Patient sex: M
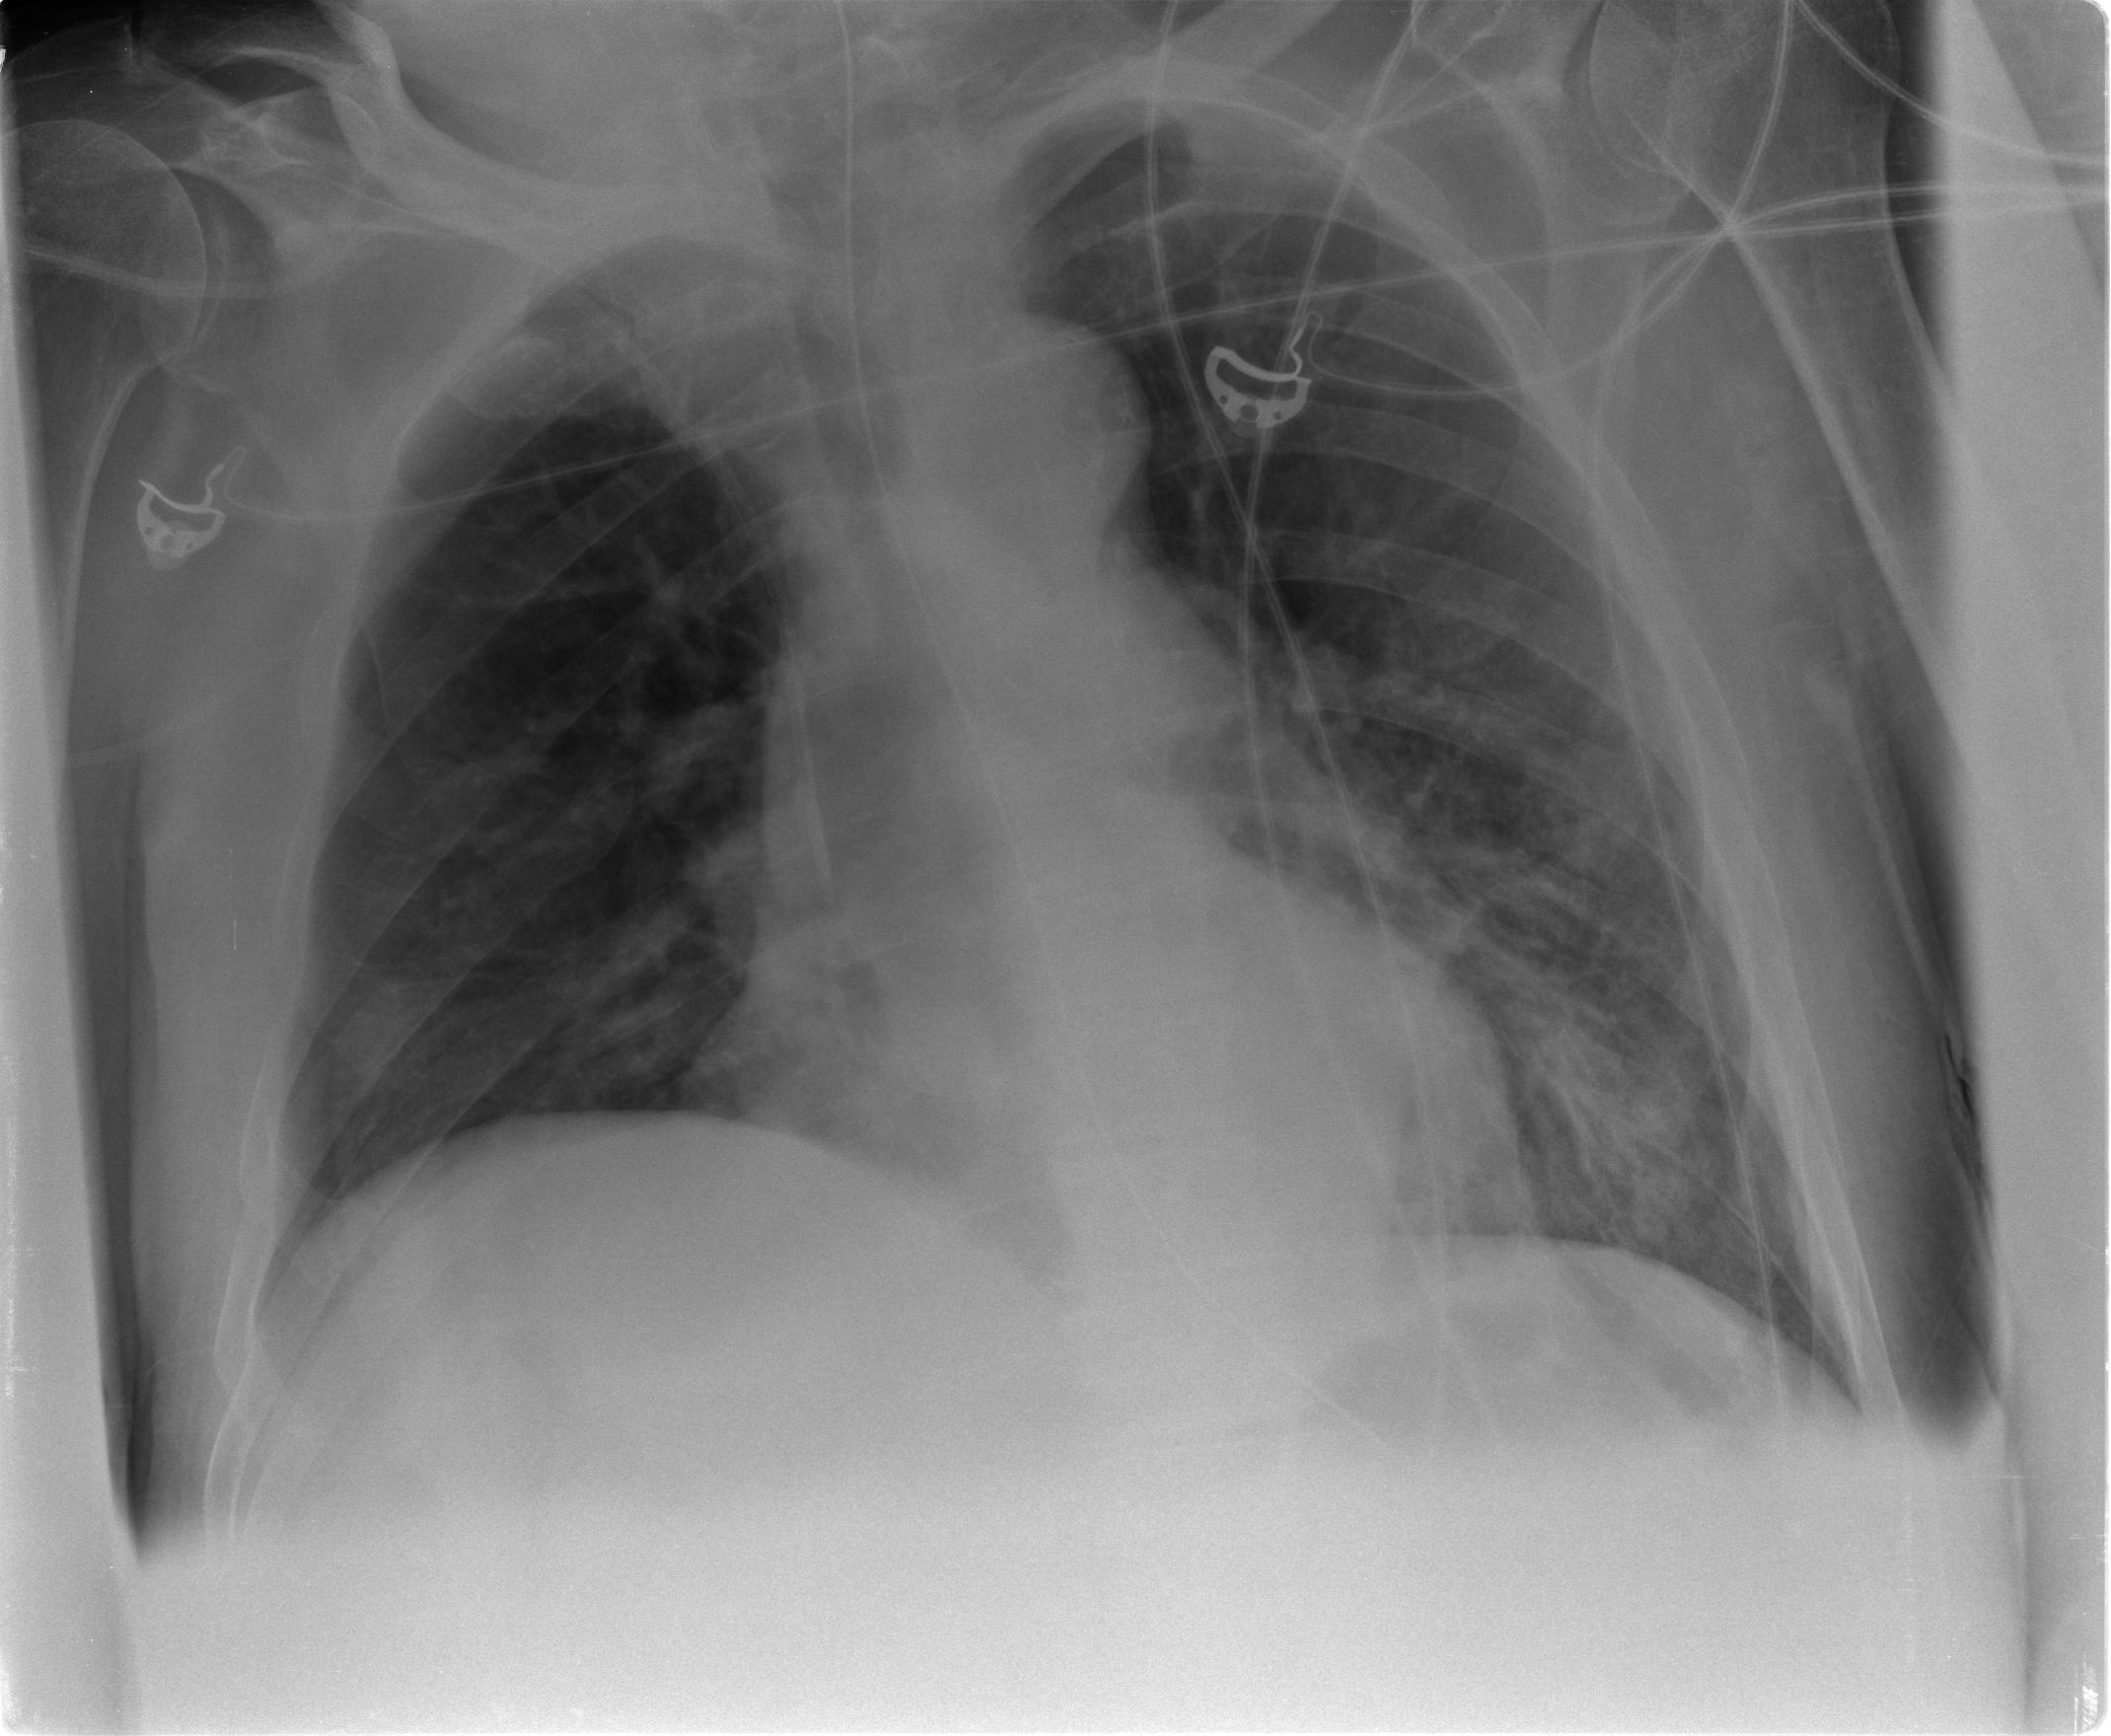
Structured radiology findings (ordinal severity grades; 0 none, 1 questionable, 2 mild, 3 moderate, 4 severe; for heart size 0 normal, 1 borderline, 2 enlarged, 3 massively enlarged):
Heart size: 0
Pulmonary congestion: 1
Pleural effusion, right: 0
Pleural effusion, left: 0
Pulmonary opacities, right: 0
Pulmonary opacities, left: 2
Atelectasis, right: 0
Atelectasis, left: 2